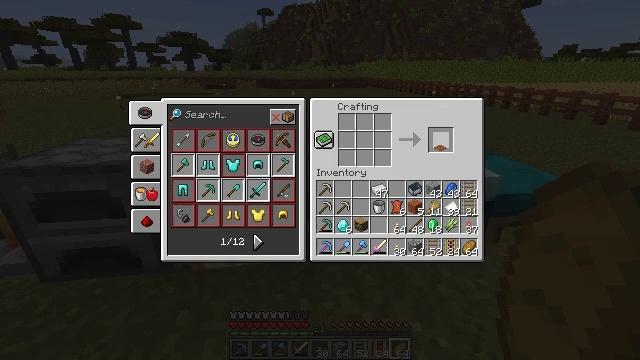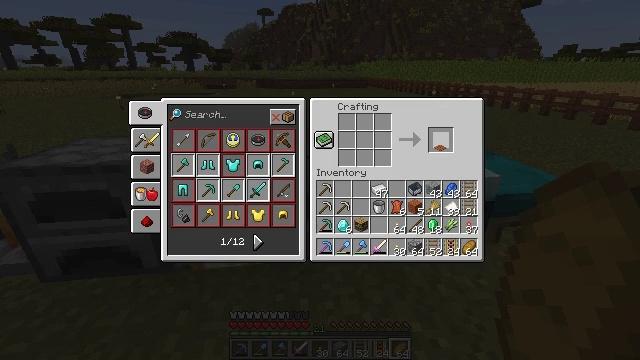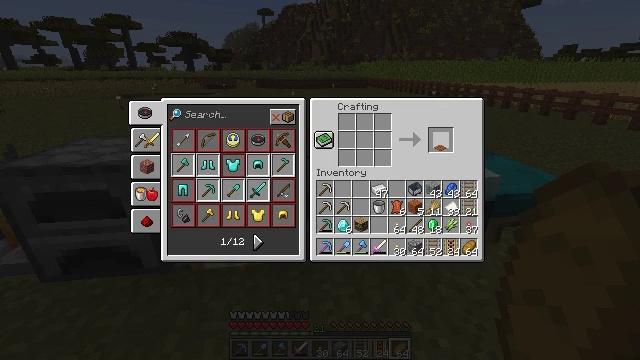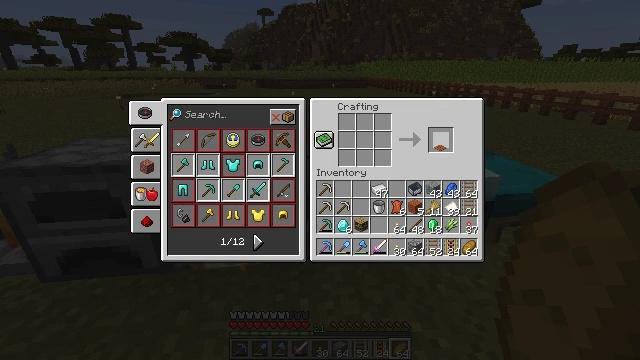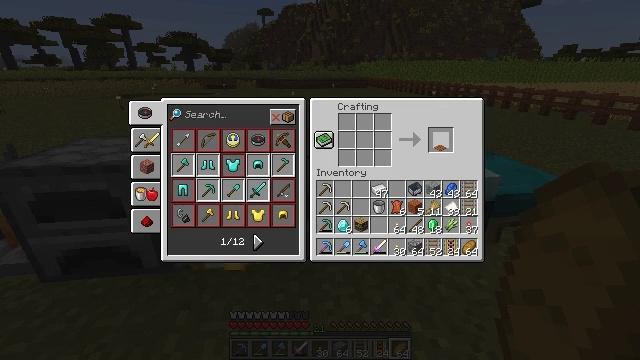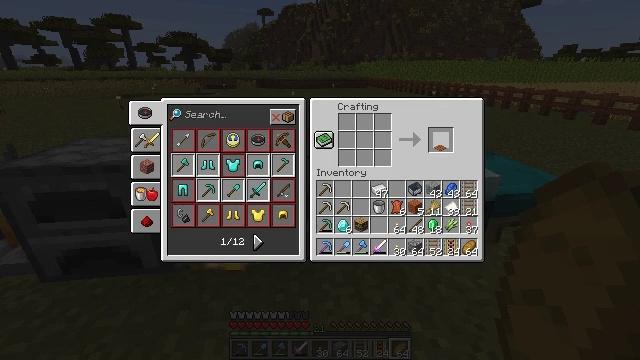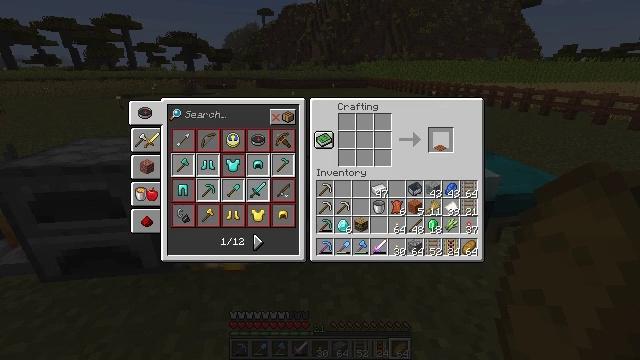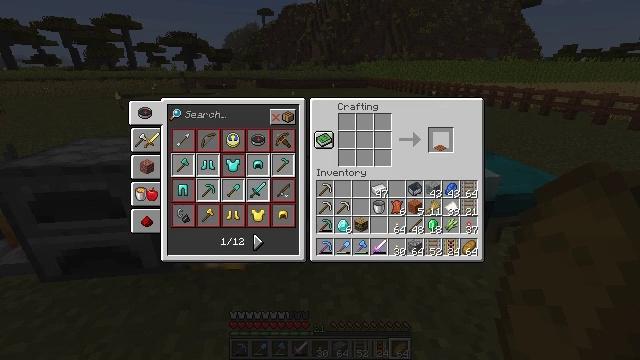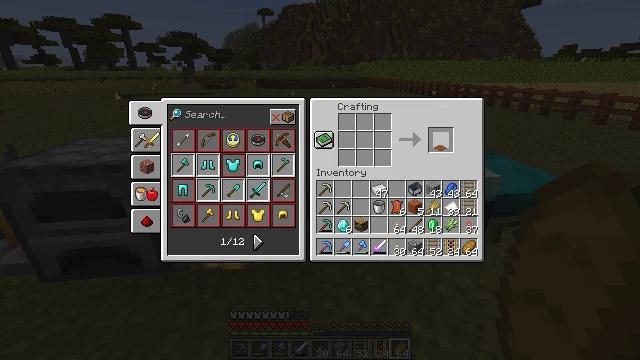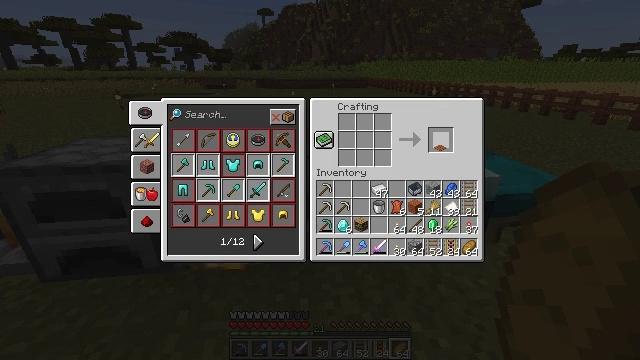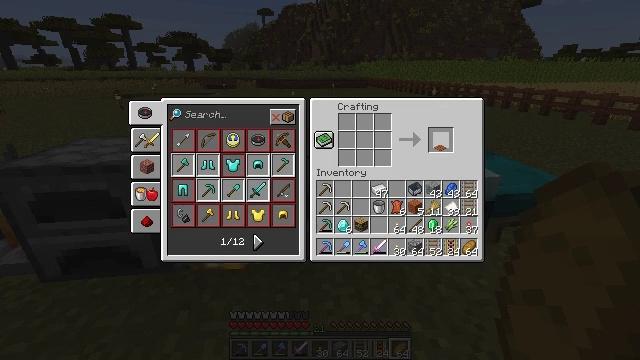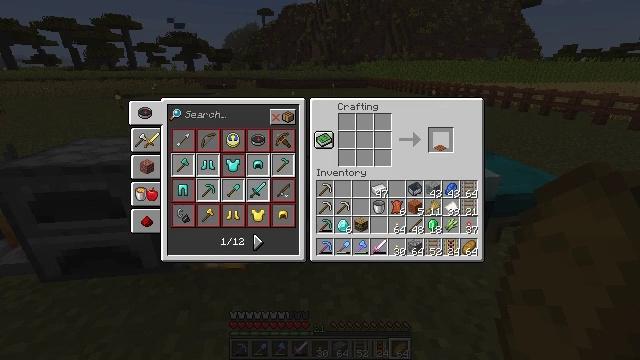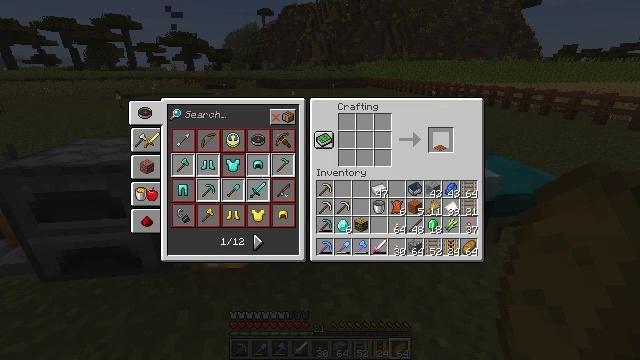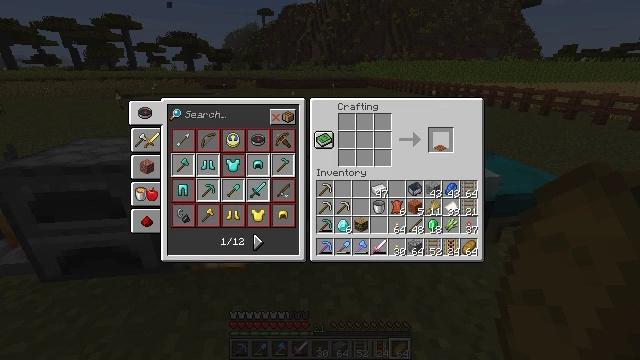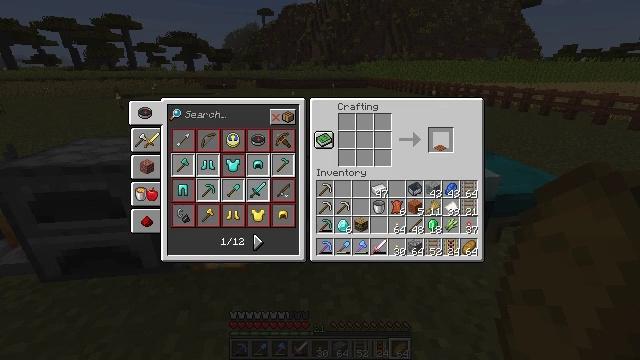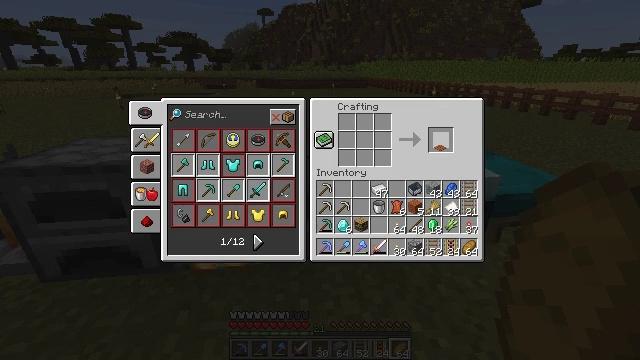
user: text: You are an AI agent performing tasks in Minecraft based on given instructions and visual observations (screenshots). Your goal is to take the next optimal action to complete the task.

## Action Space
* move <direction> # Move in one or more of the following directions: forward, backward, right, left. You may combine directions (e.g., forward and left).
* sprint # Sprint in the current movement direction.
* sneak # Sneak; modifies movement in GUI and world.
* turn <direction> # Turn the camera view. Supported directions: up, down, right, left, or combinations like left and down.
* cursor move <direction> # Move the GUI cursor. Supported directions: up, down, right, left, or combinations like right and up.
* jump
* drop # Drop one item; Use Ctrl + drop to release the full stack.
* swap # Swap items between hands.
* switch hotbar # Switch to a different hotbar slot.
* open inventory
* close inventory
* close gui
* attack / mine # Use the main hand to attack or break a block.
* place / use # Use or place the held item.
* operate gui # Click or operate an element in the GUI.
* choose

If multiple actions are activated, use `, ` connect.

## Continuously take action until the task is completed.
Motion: motion action
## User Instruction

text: Craft a set of acacia slabs.
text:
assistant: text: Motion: open gui
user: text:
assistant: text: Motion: no_op
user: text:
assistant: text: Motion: no_op
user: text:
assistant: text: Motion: no_op
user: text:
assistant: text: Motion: operate gui
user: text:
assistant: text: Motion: operate gui
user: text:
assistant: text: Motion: operate gui
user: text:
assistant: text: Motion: no_op
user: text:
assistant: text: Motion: no_op
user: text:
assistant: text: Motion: no_op
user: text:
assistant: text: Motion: no_op
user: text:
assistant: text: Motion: no_op
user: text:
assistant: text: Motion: no_op
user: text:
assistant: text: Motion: no_op
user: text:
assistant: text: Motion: no_op
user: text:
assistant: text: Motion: no_op
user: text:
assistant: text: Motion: no_op
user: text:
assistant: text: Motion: no_op
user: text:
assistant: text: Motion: no_op
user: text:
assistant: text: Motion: cursor move right and up
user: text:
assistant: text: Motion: cursor move right
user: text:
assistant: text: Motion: no_op
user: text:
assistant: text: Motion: no_op
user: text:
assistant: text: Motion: no_op
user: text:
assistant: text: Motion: no_op
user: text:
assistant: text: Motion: no_op
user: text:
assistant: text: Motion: cursor move left and down
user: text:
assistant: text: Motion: cursor move left and down
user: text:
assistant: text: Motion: cursor move left
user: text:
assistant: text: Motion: cursor move left and down